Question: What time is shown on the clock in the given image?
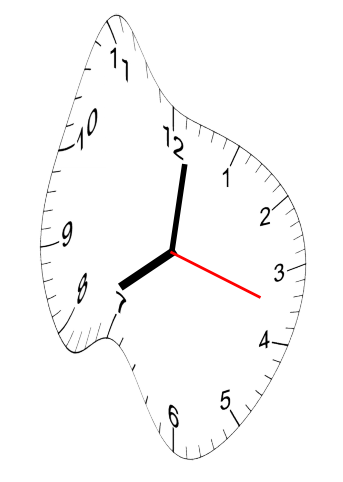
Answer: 08:01:18